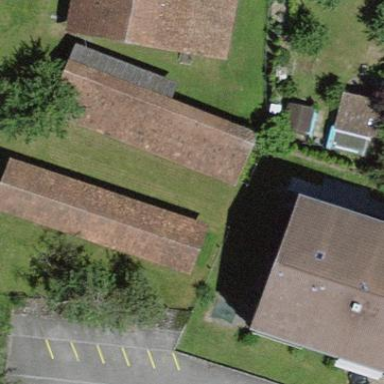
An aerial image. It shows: View of roof of building.